Field crop: tomato
Growth stage: 2
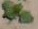
Species: solanum